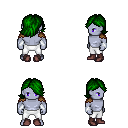
a pixel art fantasy rpg character, male body template, dark elf, purple skin, leather shoulder armor, white pants, green swoop hairstyle, white cloth bracers, maroon shoes, four views (front, back, left, right), 2x2 character sprite sheet, small pixel art, hard edges, no anti-aliasing